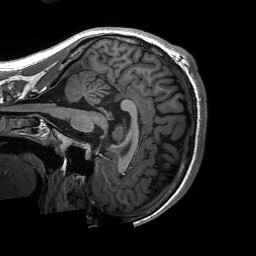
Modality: T1w
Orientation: sagittal
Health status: ill
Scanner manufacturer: siemens
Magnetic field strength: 3 T
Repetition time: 2.3 s
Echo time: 0.00226 s